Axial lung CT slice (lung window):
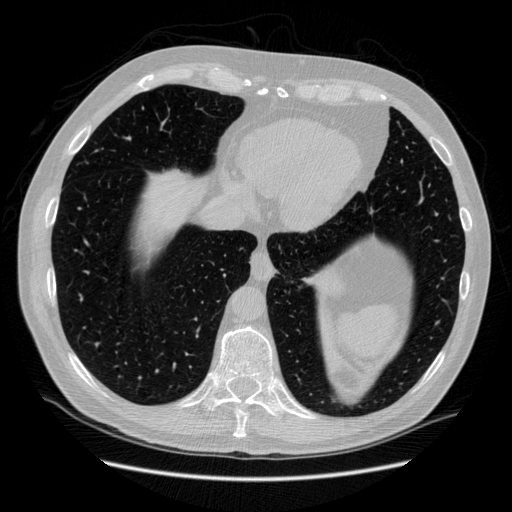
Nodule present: no